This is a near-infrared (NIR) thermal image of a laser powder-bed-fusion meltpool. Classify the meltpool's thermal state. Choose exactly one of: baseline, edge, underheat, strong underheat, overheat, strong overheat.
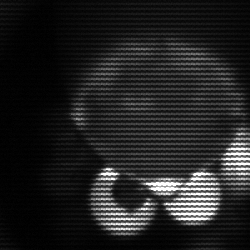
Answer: edge